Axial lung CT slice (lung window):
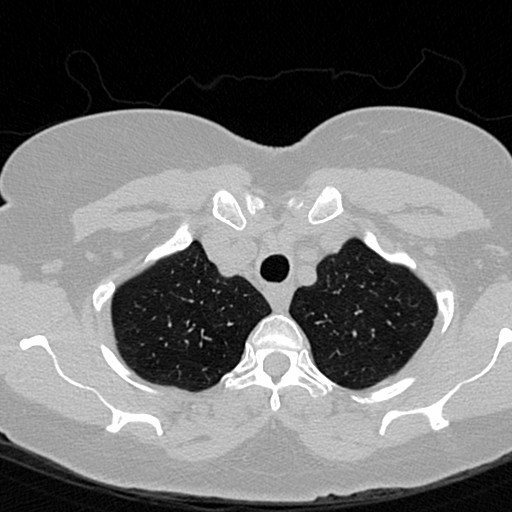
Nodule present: no